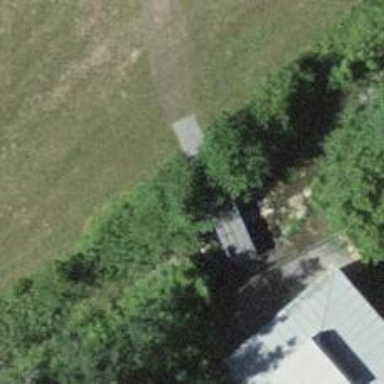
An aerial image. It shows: Track road with grade1 bridge.